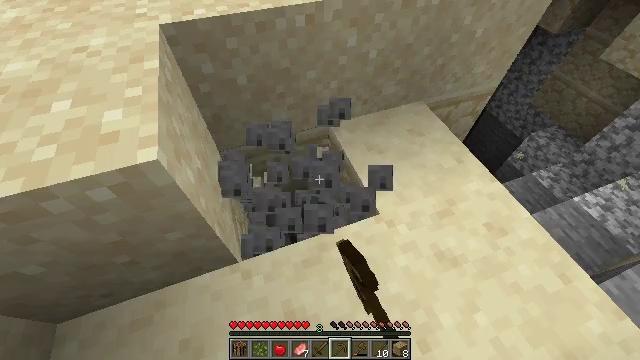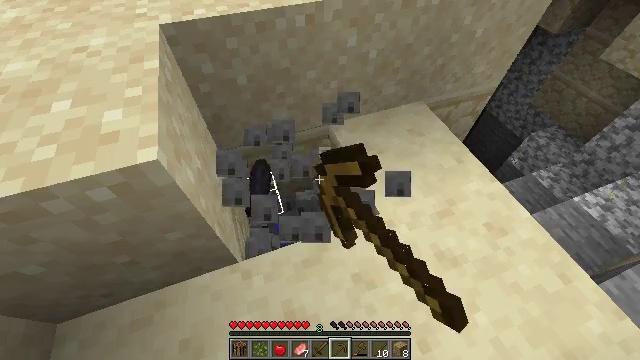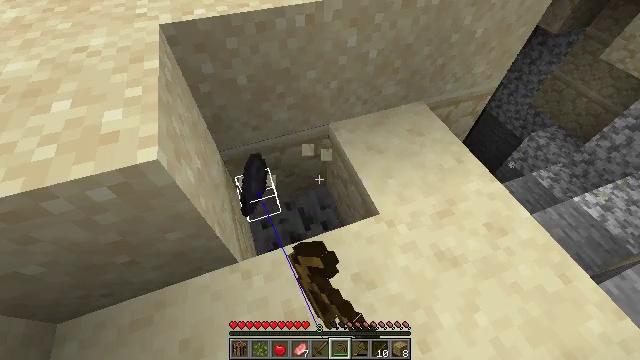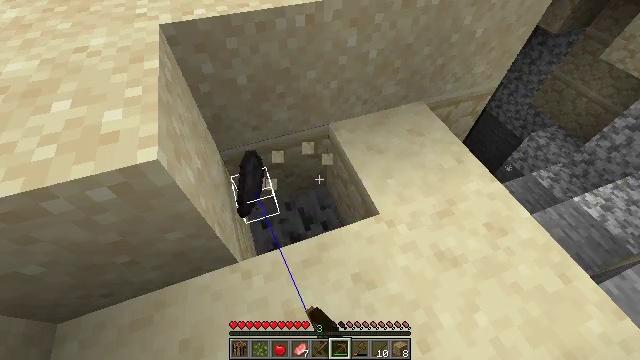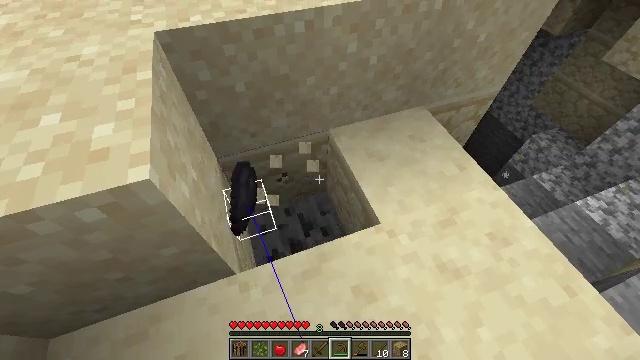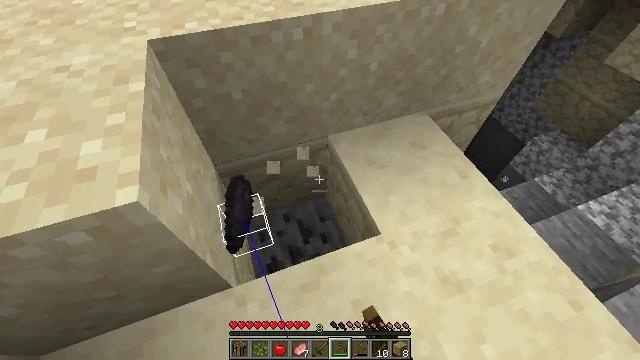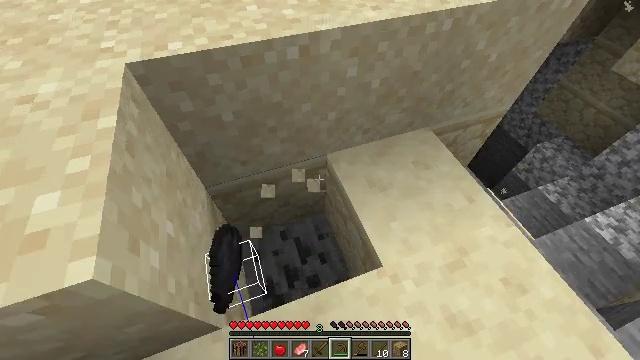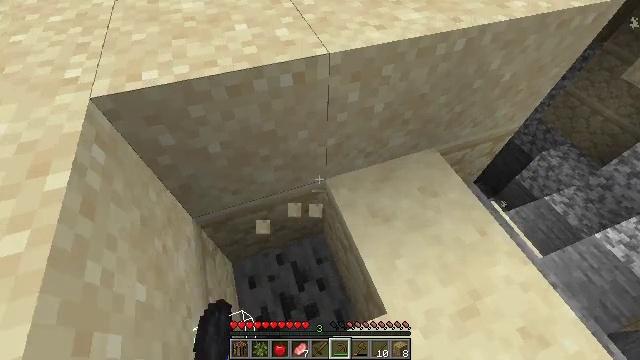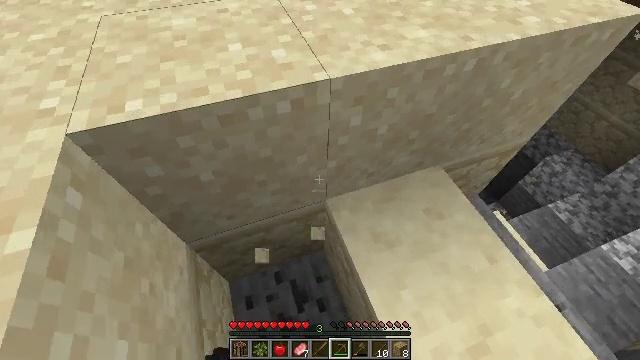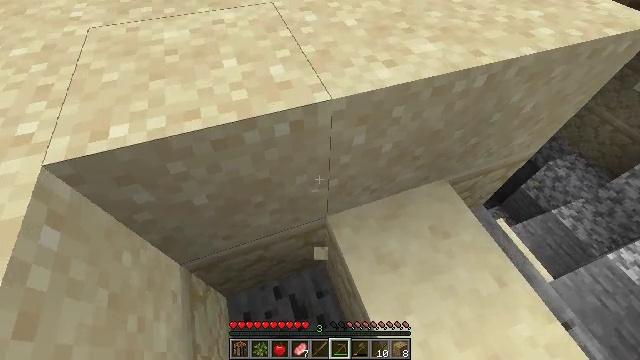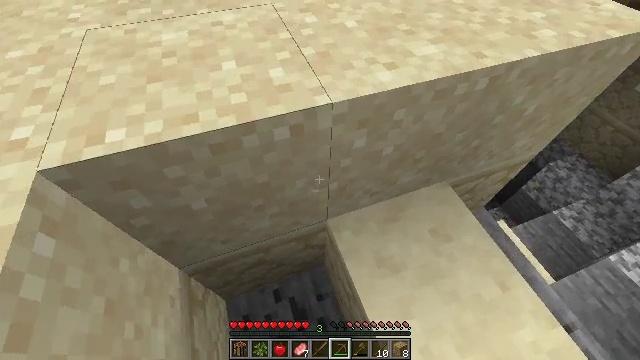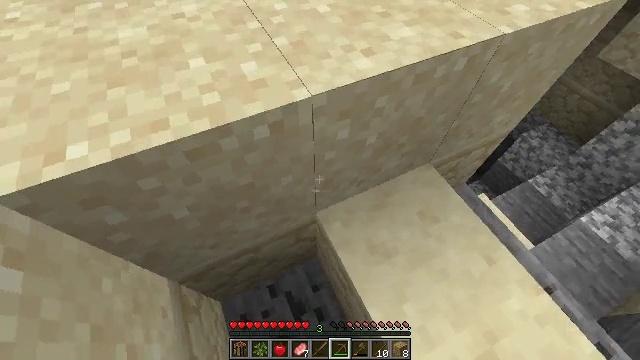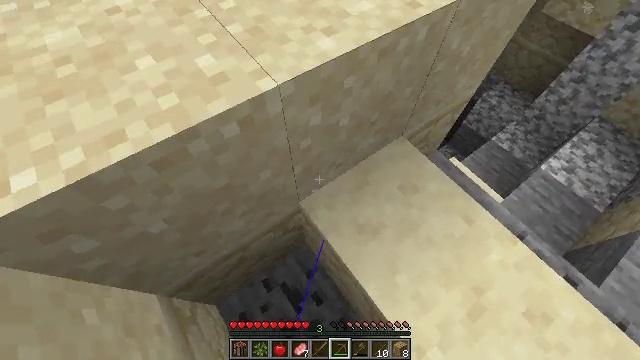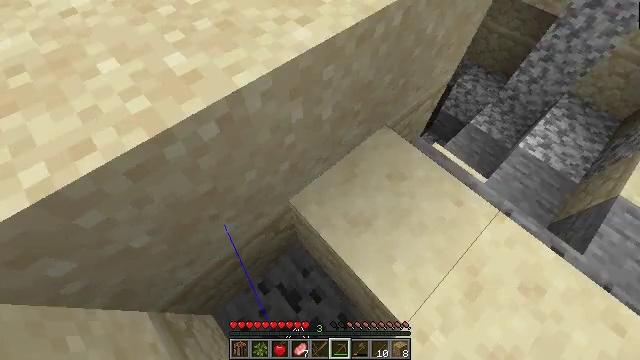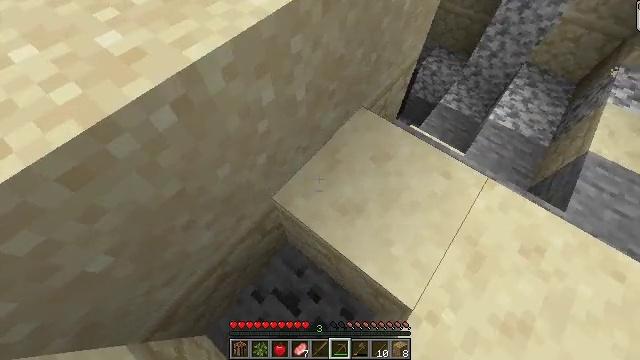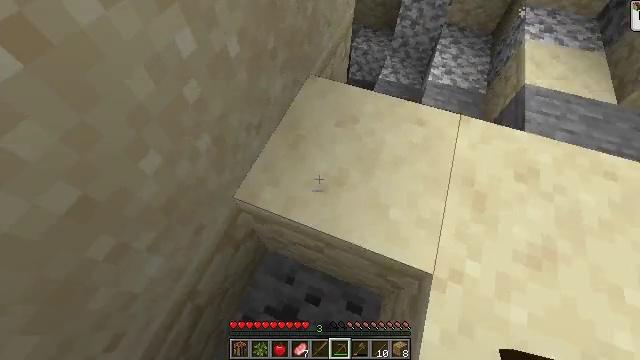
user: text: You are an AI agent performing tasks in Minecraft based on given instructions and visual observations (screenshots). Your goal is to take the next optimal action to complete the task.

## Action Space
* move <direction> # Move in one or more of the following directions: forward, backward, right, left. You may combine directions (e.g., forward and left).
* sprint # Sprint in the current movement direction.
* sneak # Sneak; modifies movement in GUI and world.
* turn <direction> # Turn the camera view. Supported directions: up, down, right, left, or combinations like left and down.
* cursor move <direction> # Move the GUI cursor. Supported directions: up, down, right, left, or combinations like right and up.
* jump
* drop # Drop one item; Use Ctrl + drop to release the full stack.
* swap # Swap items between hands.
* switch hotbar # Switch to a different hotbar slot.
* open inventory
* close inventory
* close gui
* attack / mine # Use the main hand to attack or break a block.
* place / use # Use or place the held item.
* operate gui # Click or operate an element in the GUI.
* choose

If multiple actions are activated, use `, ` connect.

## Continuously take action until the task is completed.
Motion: motion action
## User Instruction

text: Attack the sandstone to break it.
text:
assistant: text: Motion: attack / mine
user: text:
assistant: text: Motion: attack / mine
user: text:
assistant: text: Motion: attack / mine
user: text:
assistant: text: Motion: move forward, attack / mine
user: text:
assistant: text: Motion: move forward
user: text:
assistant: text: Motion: move forward
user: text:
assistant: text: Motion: move forward
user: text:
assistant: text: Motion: move forward
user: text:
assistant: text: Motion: no_op
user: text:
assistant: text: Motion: no_op
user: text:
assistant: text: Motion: turn right and down
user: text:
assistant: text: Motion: turn right and down
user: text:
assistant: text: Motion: turn right
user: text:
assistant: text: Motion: move left, turn right
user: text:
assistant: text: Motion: move left, turn right
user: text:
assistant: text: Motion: move left, turn right and up
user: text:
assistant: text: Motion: move left, turn right and up
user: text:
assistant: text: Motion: turn right and up
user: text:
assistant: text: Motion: turn right and up
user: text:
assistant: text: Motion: no_op
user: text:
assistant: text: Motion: no_op
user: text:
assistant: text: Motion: no_op
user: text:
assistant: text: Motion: no_op
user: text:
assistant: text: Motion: no_op
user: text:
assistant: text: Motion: no_op
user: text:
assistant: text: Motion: no_op
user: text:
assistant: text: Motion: attack / mine
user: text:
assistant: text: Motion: attack / mine
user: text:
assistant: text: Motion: attack / mine
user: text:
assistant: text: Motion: attack / mine